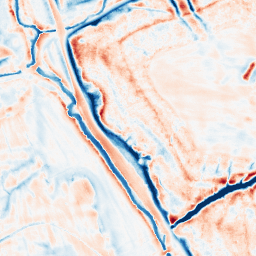
Category: edge_preserving
Decomposition family: bilateral
Decomposition parameters: d: 21
sigma_color: 75
sigma_space: 100
Upsampling method: quintic
Upsampling parameters: scale: 2
Upsampling scale: 2